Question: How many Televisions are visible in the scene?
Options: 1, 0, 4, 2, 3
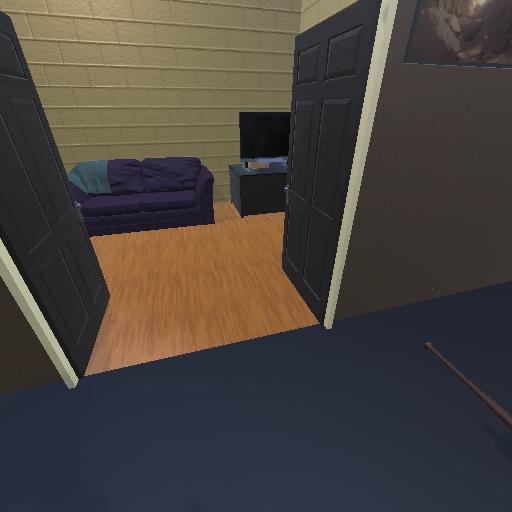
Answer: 1